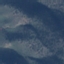
Land use / land cover: HerbaceousVegetation